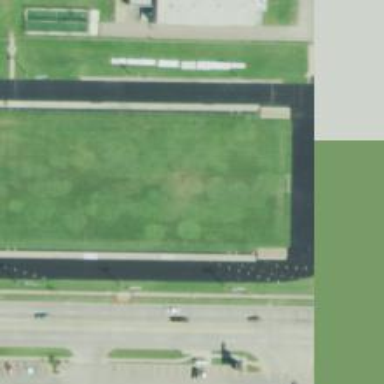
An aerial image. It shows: American football pitch.